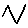
Label: zigzag